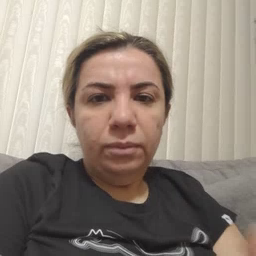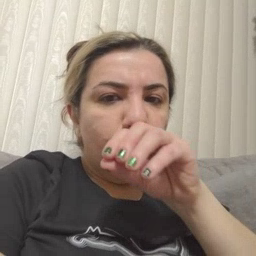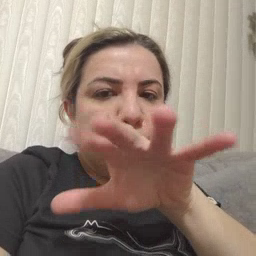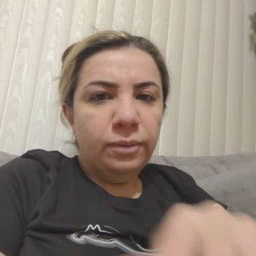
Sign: blow